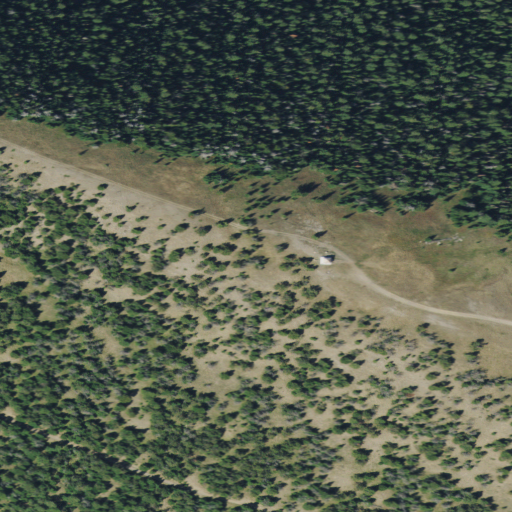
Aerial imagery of mountain in Montana named Monument Peak containing evergreen forest, shrub, grassland, and open development